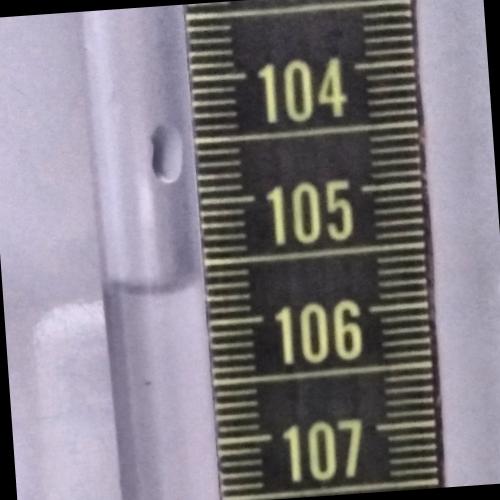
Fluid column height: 105.7 cm